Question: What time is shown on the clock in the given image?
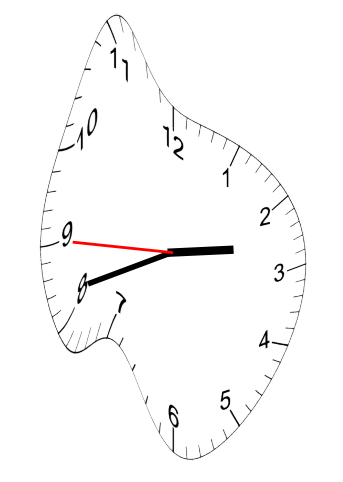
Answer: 02:41:45